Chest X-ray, PA view. Patient: 39 years old, sex F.
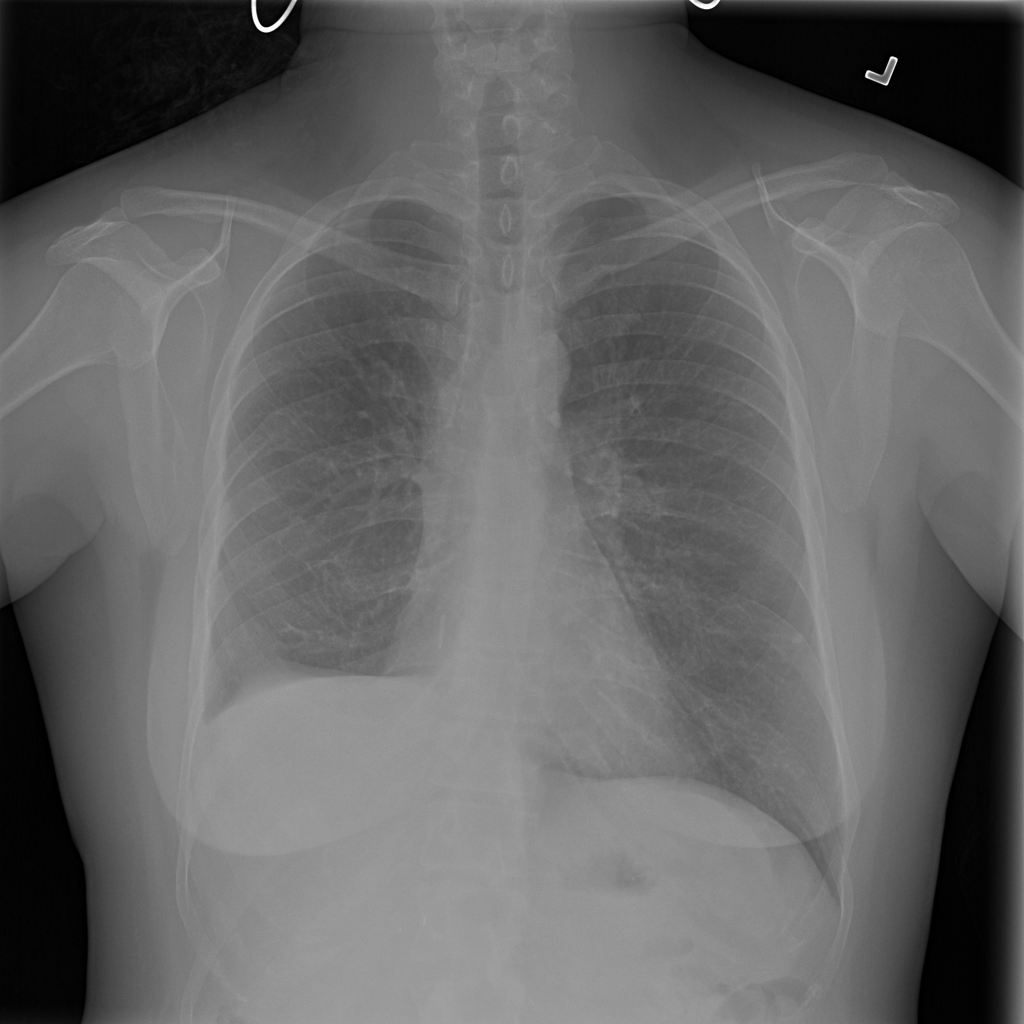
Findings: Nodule